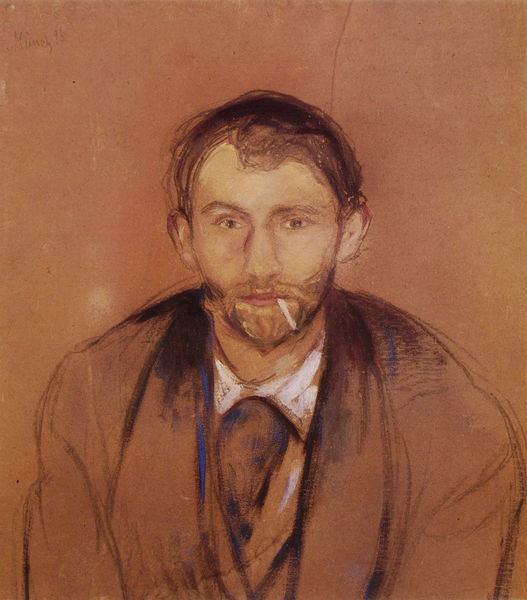
Titel: Portrait Stanislaw Przybyszewski
Künstler: Edvard Munch
Standort: Oslo
Institution: Munch-Museet
Schlagwörter: blau, dunkel, gemälde, mann, weiß, ocker, braun, frisur, haar, hell, hintergrund, kreide, nase, orange, pastell, schwarz, skizze, stirn, zeichnung, blick, tuch, beige, rock, anzug, bart, blond, hemd, jacke, jung, augen, gesicht, kragen, vollbart, bildnis, portrait, porträt, öl, haare, mantel, frontal, ohren, schultern, studie, linien, weis, krawatte, rauchen, pupillen, hemdkragen, sakko, weste, striche, kohle, mundwinkel, kreise, koloriert, entwurf, kohlezeichnung, schielen, geheimratsecken, unvollendet, flecken, karton, kravatte, zigarette, raucher, munch, pastel, pastellkreide, guache, oren, silberblick, autoportrait, hems, packpapier